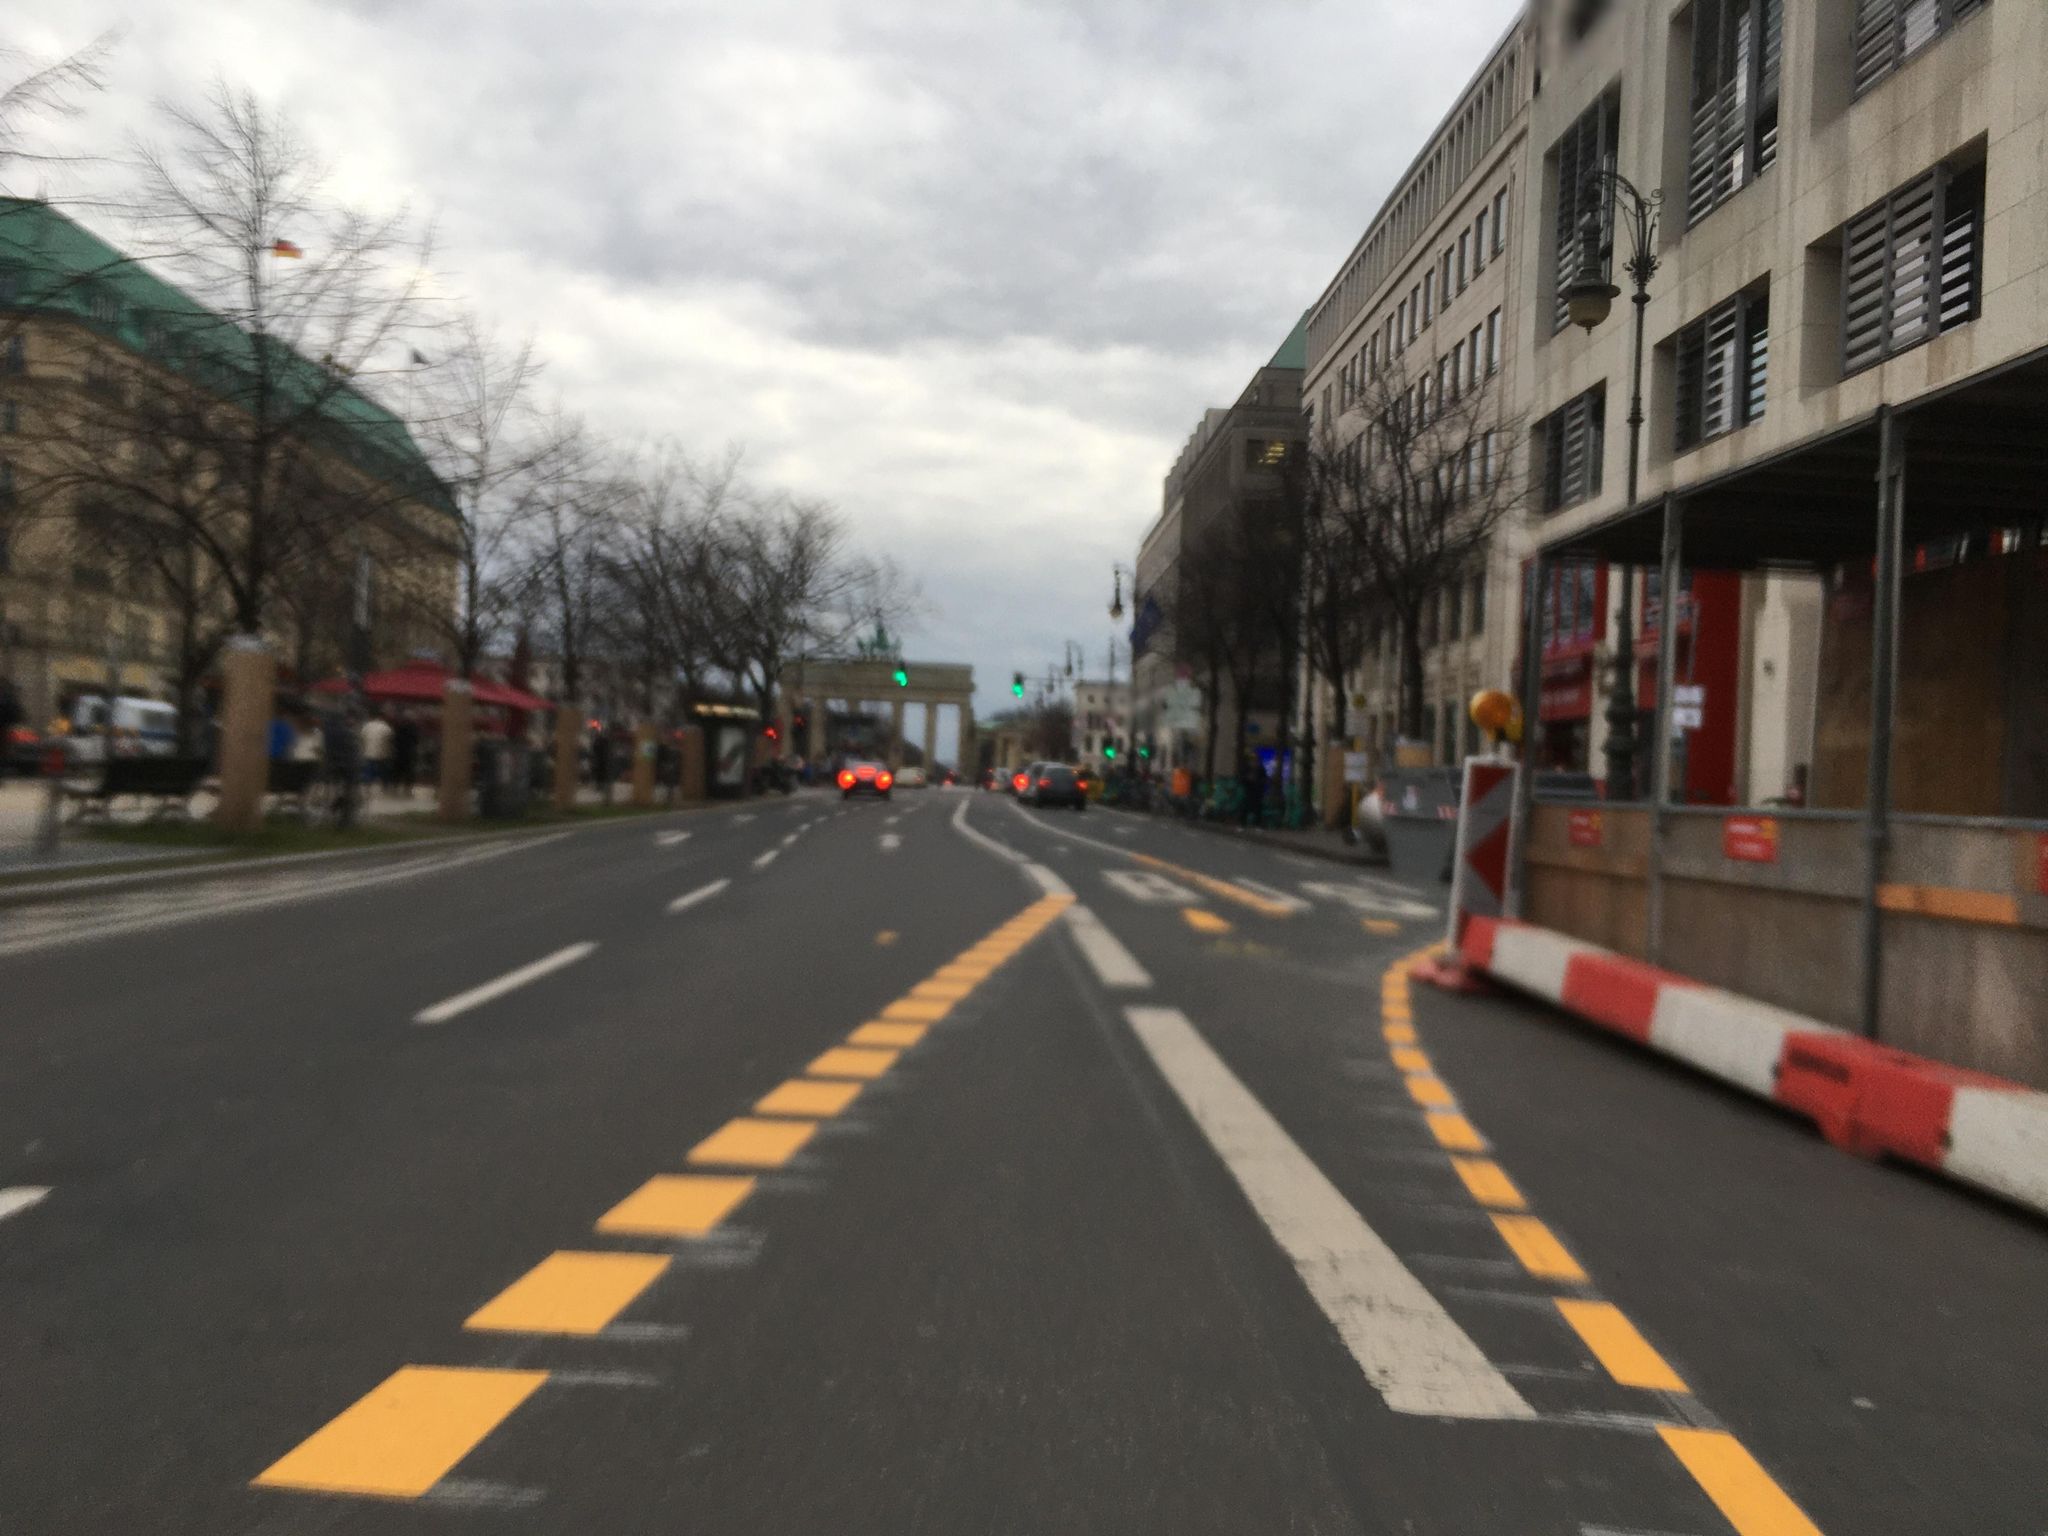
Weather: cloudy
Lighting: day
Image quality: good
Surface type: cycling surface
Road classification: primary
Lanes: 2, 3
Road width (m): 1
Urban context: urban centre
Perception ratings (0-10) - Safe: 6.47, Lively: 7.61, Beautiful: 6.13, Boring: 1.9, Depressing: 6.47, Wealthy: 4.74